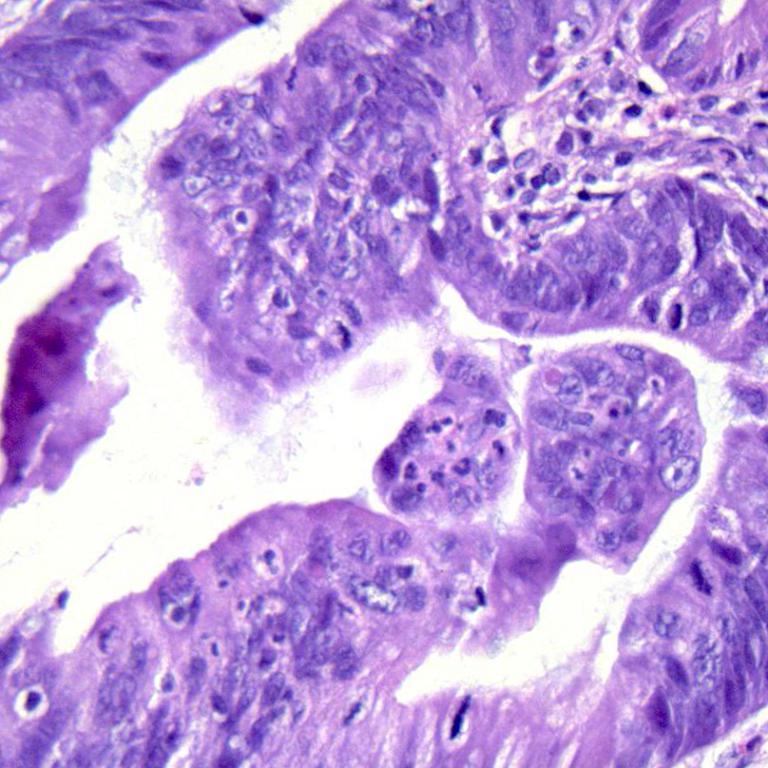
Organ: colon
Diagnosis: adenocarcinomas